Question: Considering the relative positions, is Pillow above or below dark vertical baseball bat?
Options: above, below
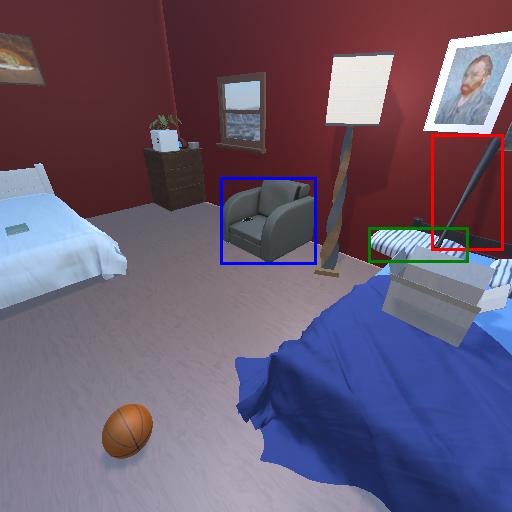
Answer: above